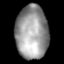
Tissue: lung
Cell type: Others
Senescence score: 0.2432
Nuclear area (px): 1701
Mean DAPI intensity: 153.478